Question: I have a table where I need to store a hexadecimal value in the table. But the problem is, when I insert the values manually, the error occurred.
The example for hexadecimal values that I need to store are:
'''
<PHONE>, 1010FFFF,
<PHONE>, 1012FFFF
'''
How can I insert the hexadecimal value with a 'varbinary' data type.

How can I solve this issue?
UPDATE:
I've included the 0x prefix. But it still showing the same error.
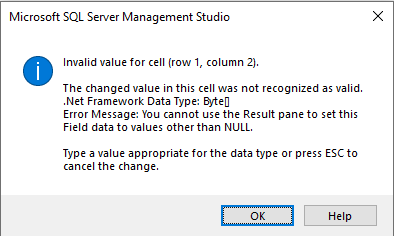
Answer: You need the prefix.
So '1010FFFF' becomes '0x1010FFFF'
See the documentation <URL>